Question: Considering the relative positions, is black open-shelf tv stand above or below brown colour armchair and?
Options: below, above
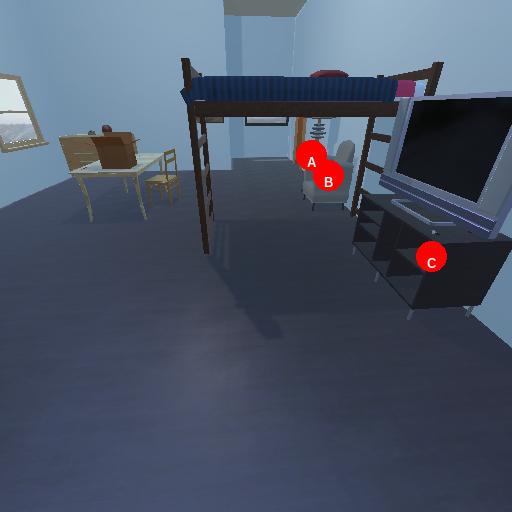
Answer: below